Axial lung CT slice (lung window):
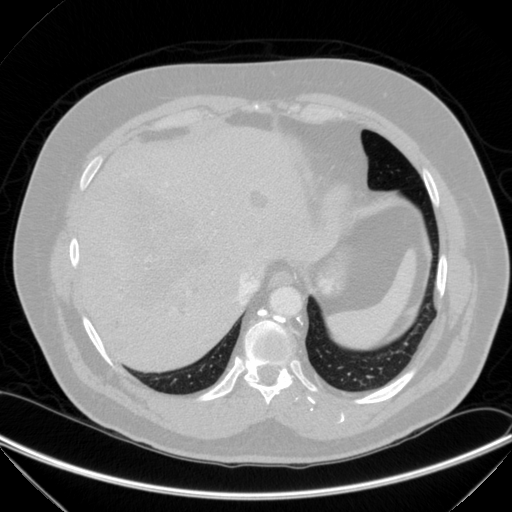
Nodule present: no